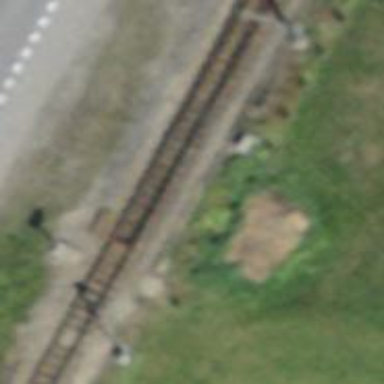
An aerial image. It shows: Narrow-gauge railway track electrified by contact line.